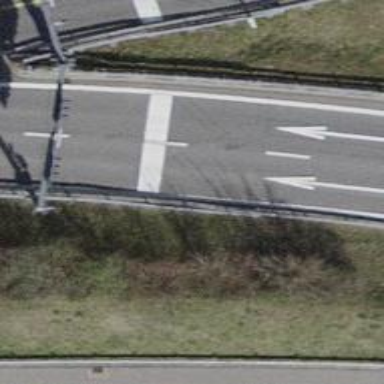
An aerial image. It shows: Road with traffic signals.